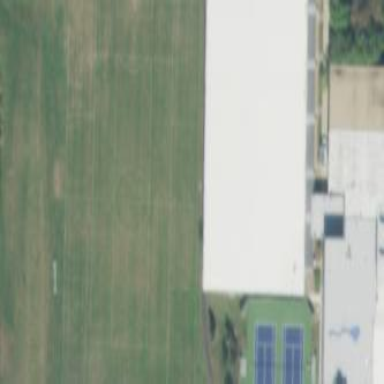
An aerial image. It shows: Soccer pitch for outdoor sports and leisure activities.